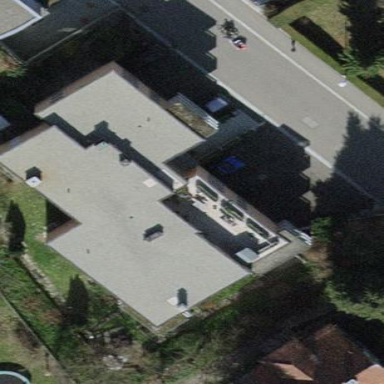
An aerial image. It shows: Flat-roofed building.